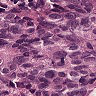
Metastatic tissue present: yes